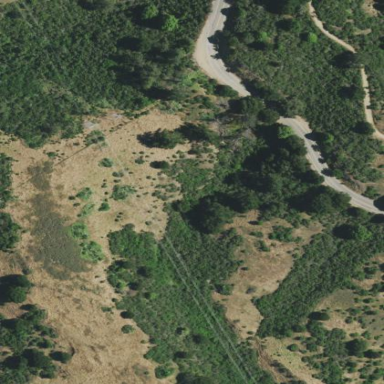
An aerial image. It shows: Area covered in scrub vegetation.